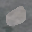
Label: 0